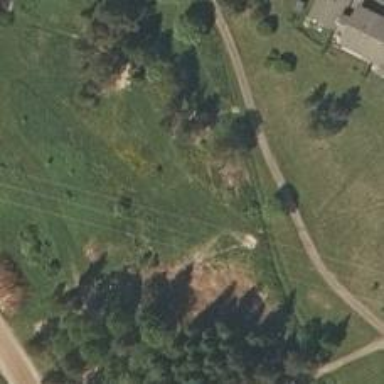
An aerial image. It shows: Disc golf tee.